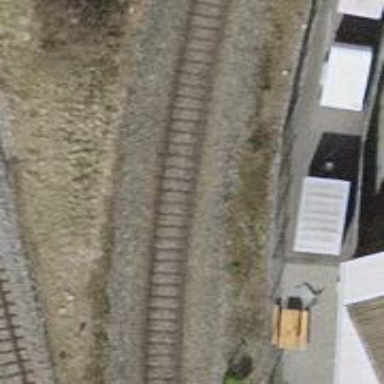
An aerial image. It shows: Single-track railway spur.